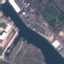
Label: River